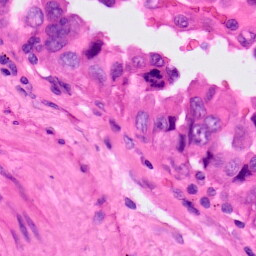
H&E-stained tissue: Lung